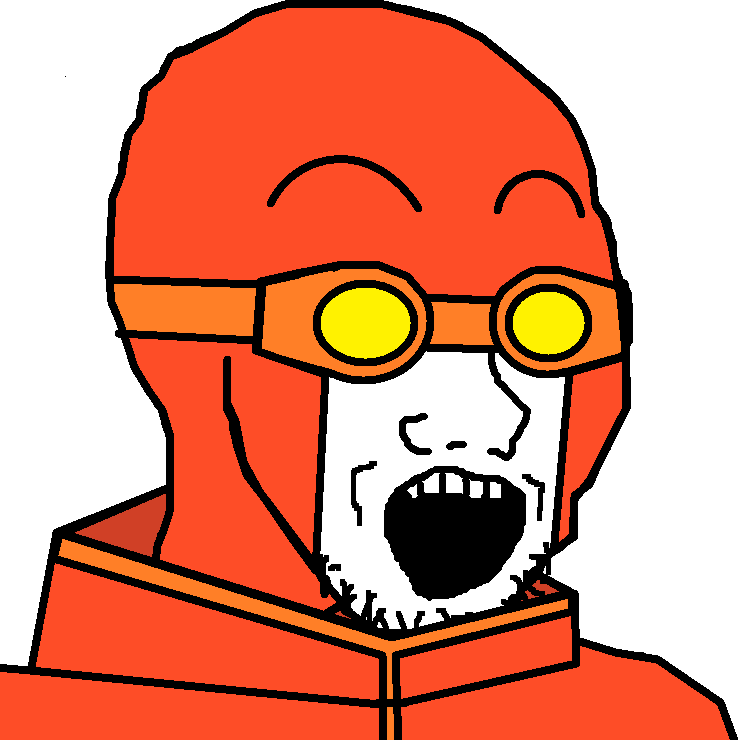
Label: 5_Soyjak